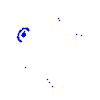
Particle: pion